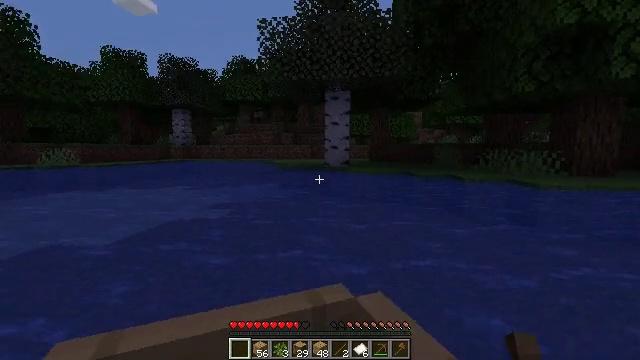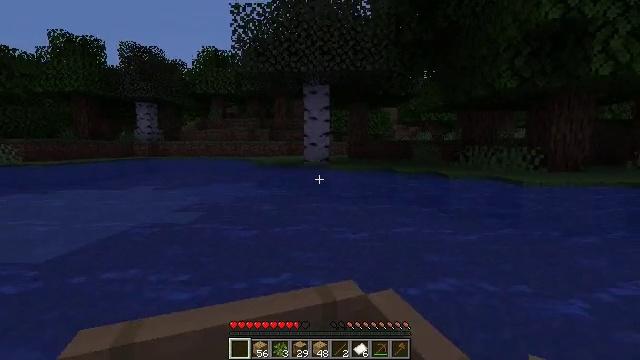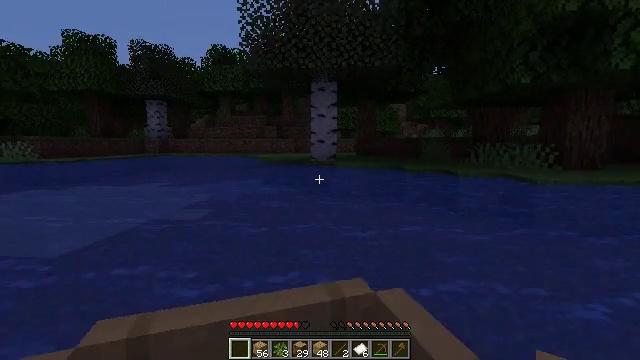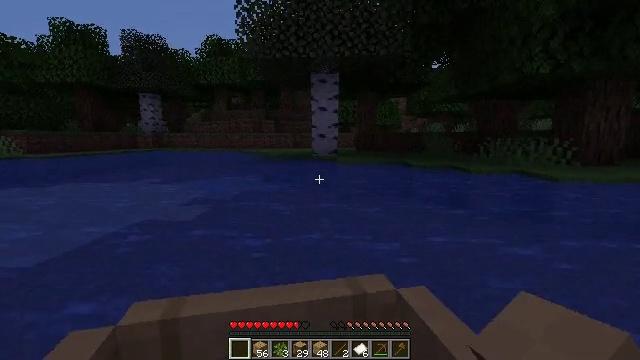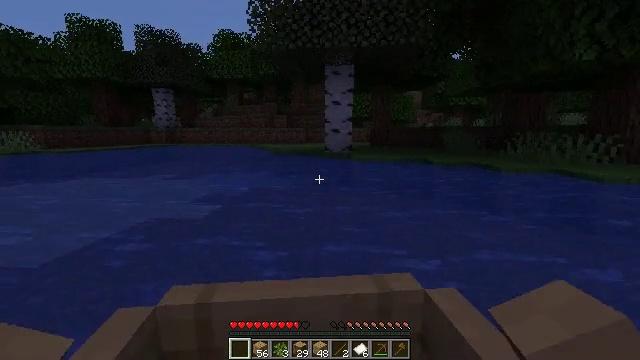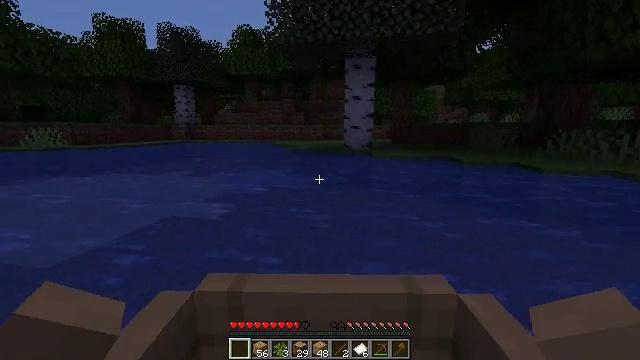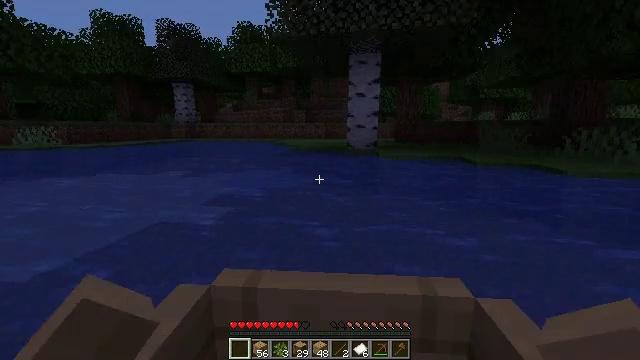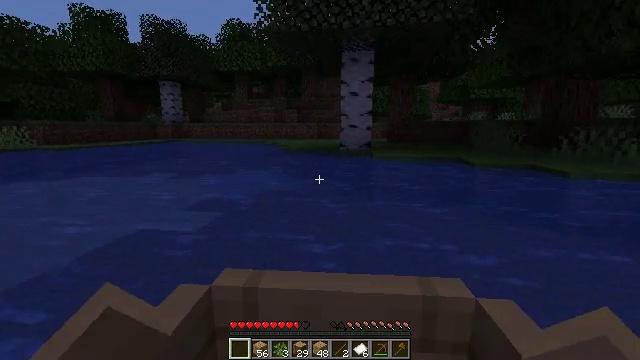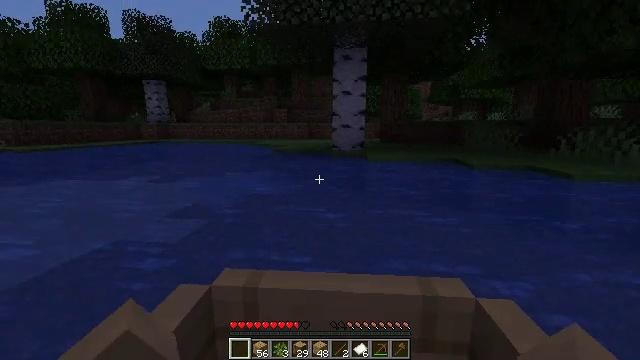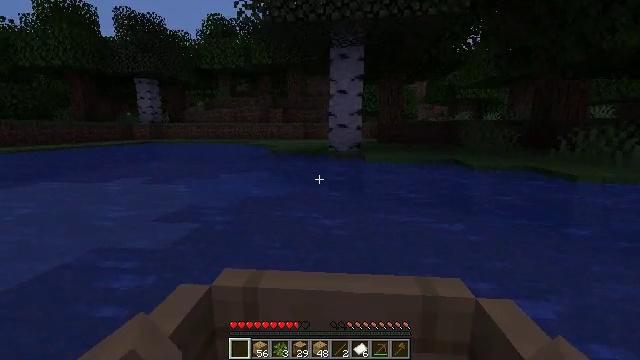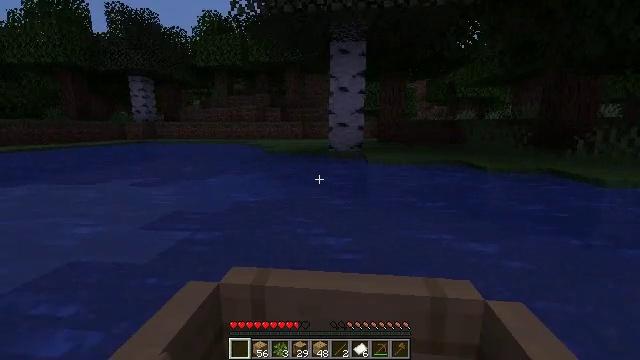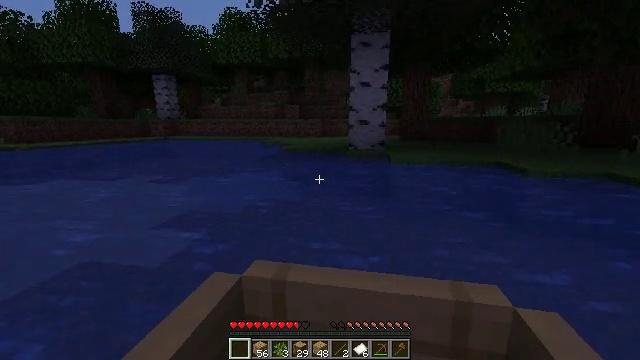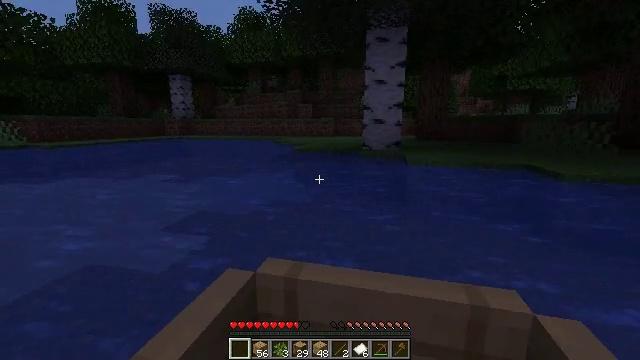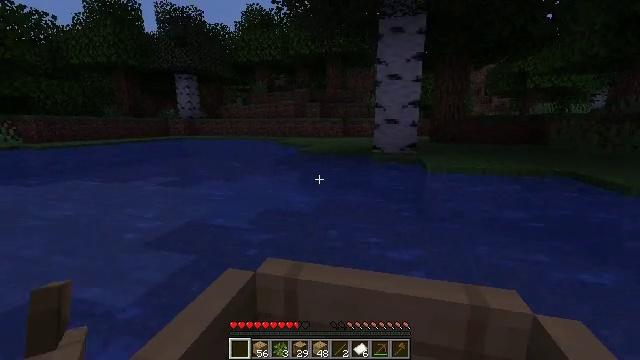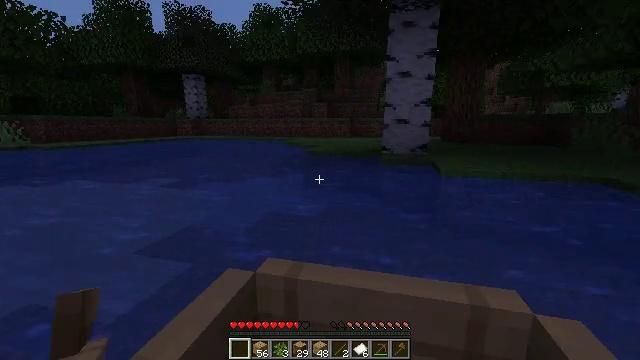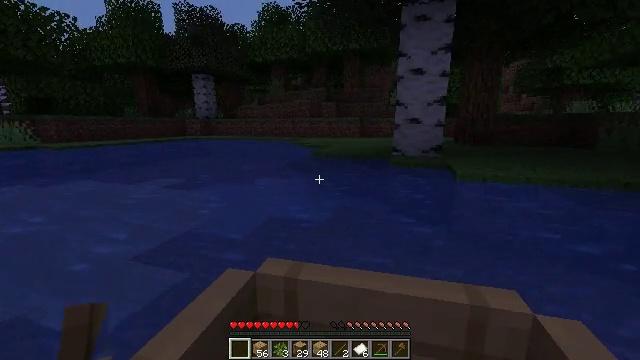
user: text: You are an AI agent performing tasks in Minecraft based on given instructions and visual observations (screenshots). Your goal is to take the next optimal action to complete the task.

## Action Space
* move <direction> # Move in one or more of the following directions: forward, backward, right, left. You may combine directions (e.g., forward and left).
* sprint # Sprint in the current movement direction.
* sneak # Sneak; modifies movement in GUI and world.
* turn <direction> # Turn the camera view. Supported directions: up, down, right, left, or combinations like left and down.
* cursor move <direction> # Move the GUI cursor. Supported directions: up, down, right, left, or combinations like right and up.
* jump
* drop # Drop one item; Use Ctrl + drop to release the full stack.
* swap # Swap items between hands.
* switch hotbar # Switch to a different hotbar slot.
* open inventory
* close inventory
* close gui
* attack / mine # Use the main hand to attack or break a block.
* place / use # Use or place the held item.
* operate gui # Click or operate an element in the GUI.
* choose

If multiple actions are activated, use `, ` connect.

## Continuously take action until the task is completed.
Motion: motion action
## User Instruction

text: Collect tall seagrass by holding left button.
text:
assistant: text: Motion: move forward, turn left
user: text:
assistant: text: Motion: move forward, turn left
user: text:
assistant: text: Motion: move forward, turn left and down
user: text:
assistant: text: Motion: move forward, turn left and down
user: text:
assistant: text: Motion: move forward, turn left
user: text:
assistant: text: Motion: move forward, turn left
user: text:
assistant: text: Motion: move forward
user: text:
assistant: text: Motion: move forward
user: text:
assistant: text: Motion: move forward
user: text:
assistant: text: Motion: move forward and move left, turn left
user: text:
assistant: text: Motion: move forward and move left, turn left
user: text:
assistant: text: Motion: move forward and move left, turn left
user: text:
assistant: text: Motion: move forward and move left
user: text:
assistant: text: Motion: move forward and move left
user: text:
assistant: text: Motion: move forward and move left
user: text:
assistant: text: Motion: move forward and move left
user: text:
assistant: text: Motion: move forward and move left
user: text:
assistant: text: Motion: move forward and move left
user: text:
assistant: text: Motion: move forward and move left
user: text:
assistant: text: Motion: move forward
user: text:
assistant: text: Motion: move forward
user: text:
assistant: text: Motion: move forward
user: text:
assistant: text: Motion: move forward
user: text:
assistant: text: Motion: move forward
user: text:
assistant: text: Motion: move forward
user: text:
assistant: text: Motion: move forward
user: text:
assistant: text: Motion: move forward
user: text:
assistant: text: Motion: move forward
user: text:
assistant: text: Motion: move forward
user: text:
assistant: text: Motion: move forward